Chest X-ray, AP view. Patient: 55 years old, sex F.
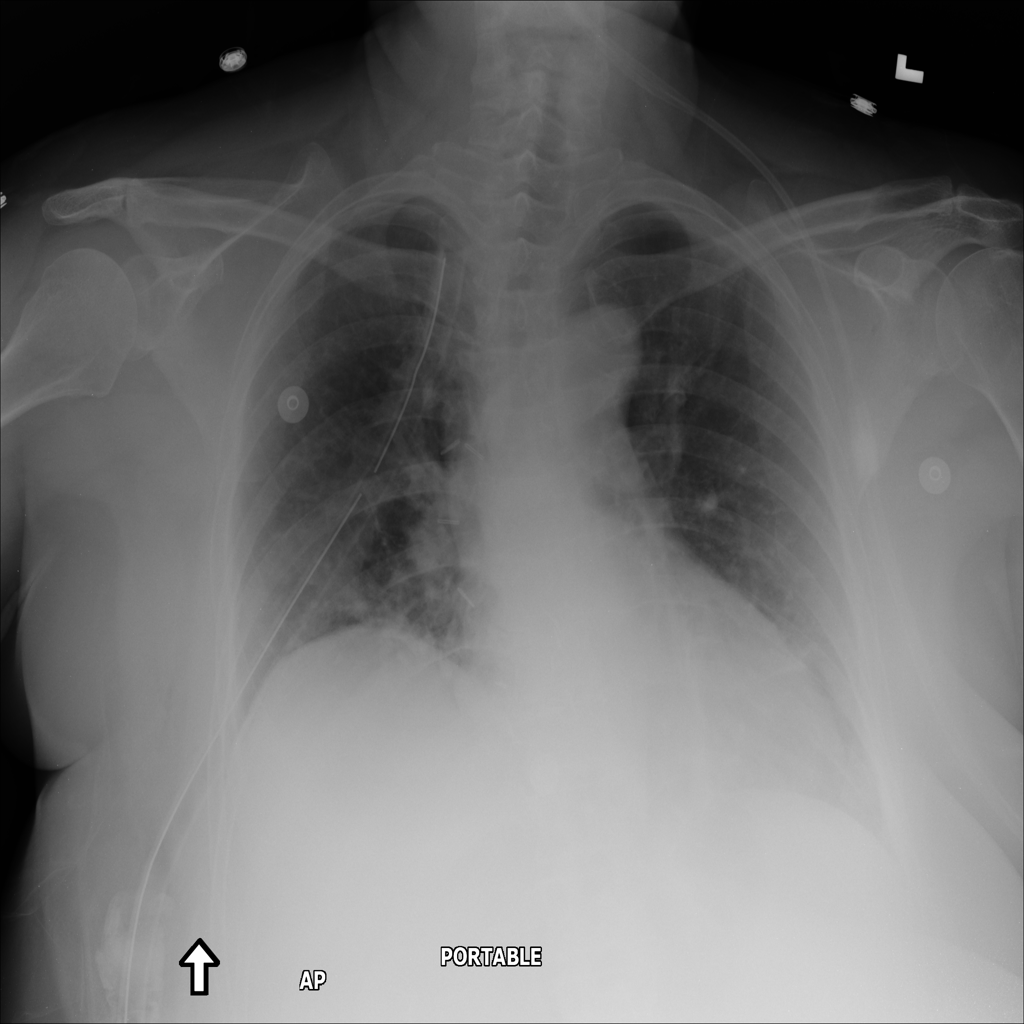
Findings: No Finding